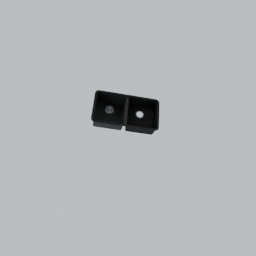
Label: appliances